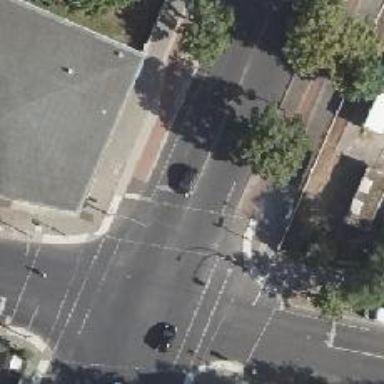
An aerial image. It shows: Road with traffic signals.